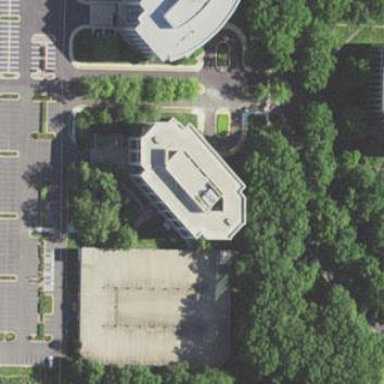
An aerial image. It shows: Office building.